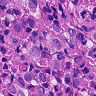
Metastatic tissue present: yes